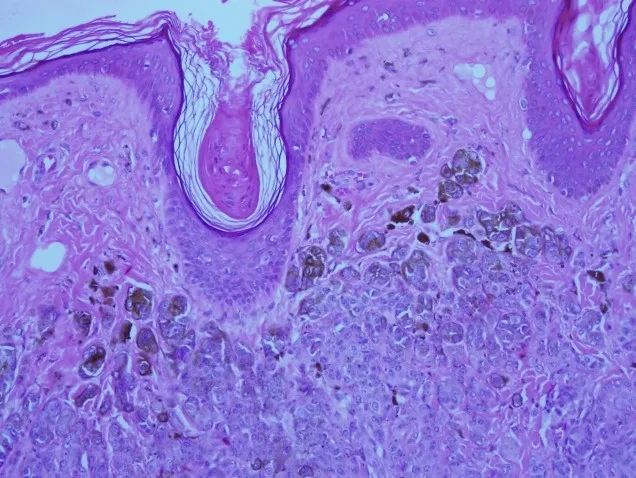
High-power view shows intact dermo-epidermal junction with pigmented melanocytic nests in the superficial part of the nevus.
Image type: pathology (h&e)